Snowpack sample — Snodgrass Mountain, Crested Butte, Colorado (2/4/25, 12:06 PM MST)
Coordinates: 38.923, -106.968
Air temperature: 35 °F
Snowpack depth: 80 cm
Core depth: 50 cm
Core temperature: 30.2 °F
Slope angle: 14°, slope face: 78°
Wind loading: low
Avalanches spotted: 0
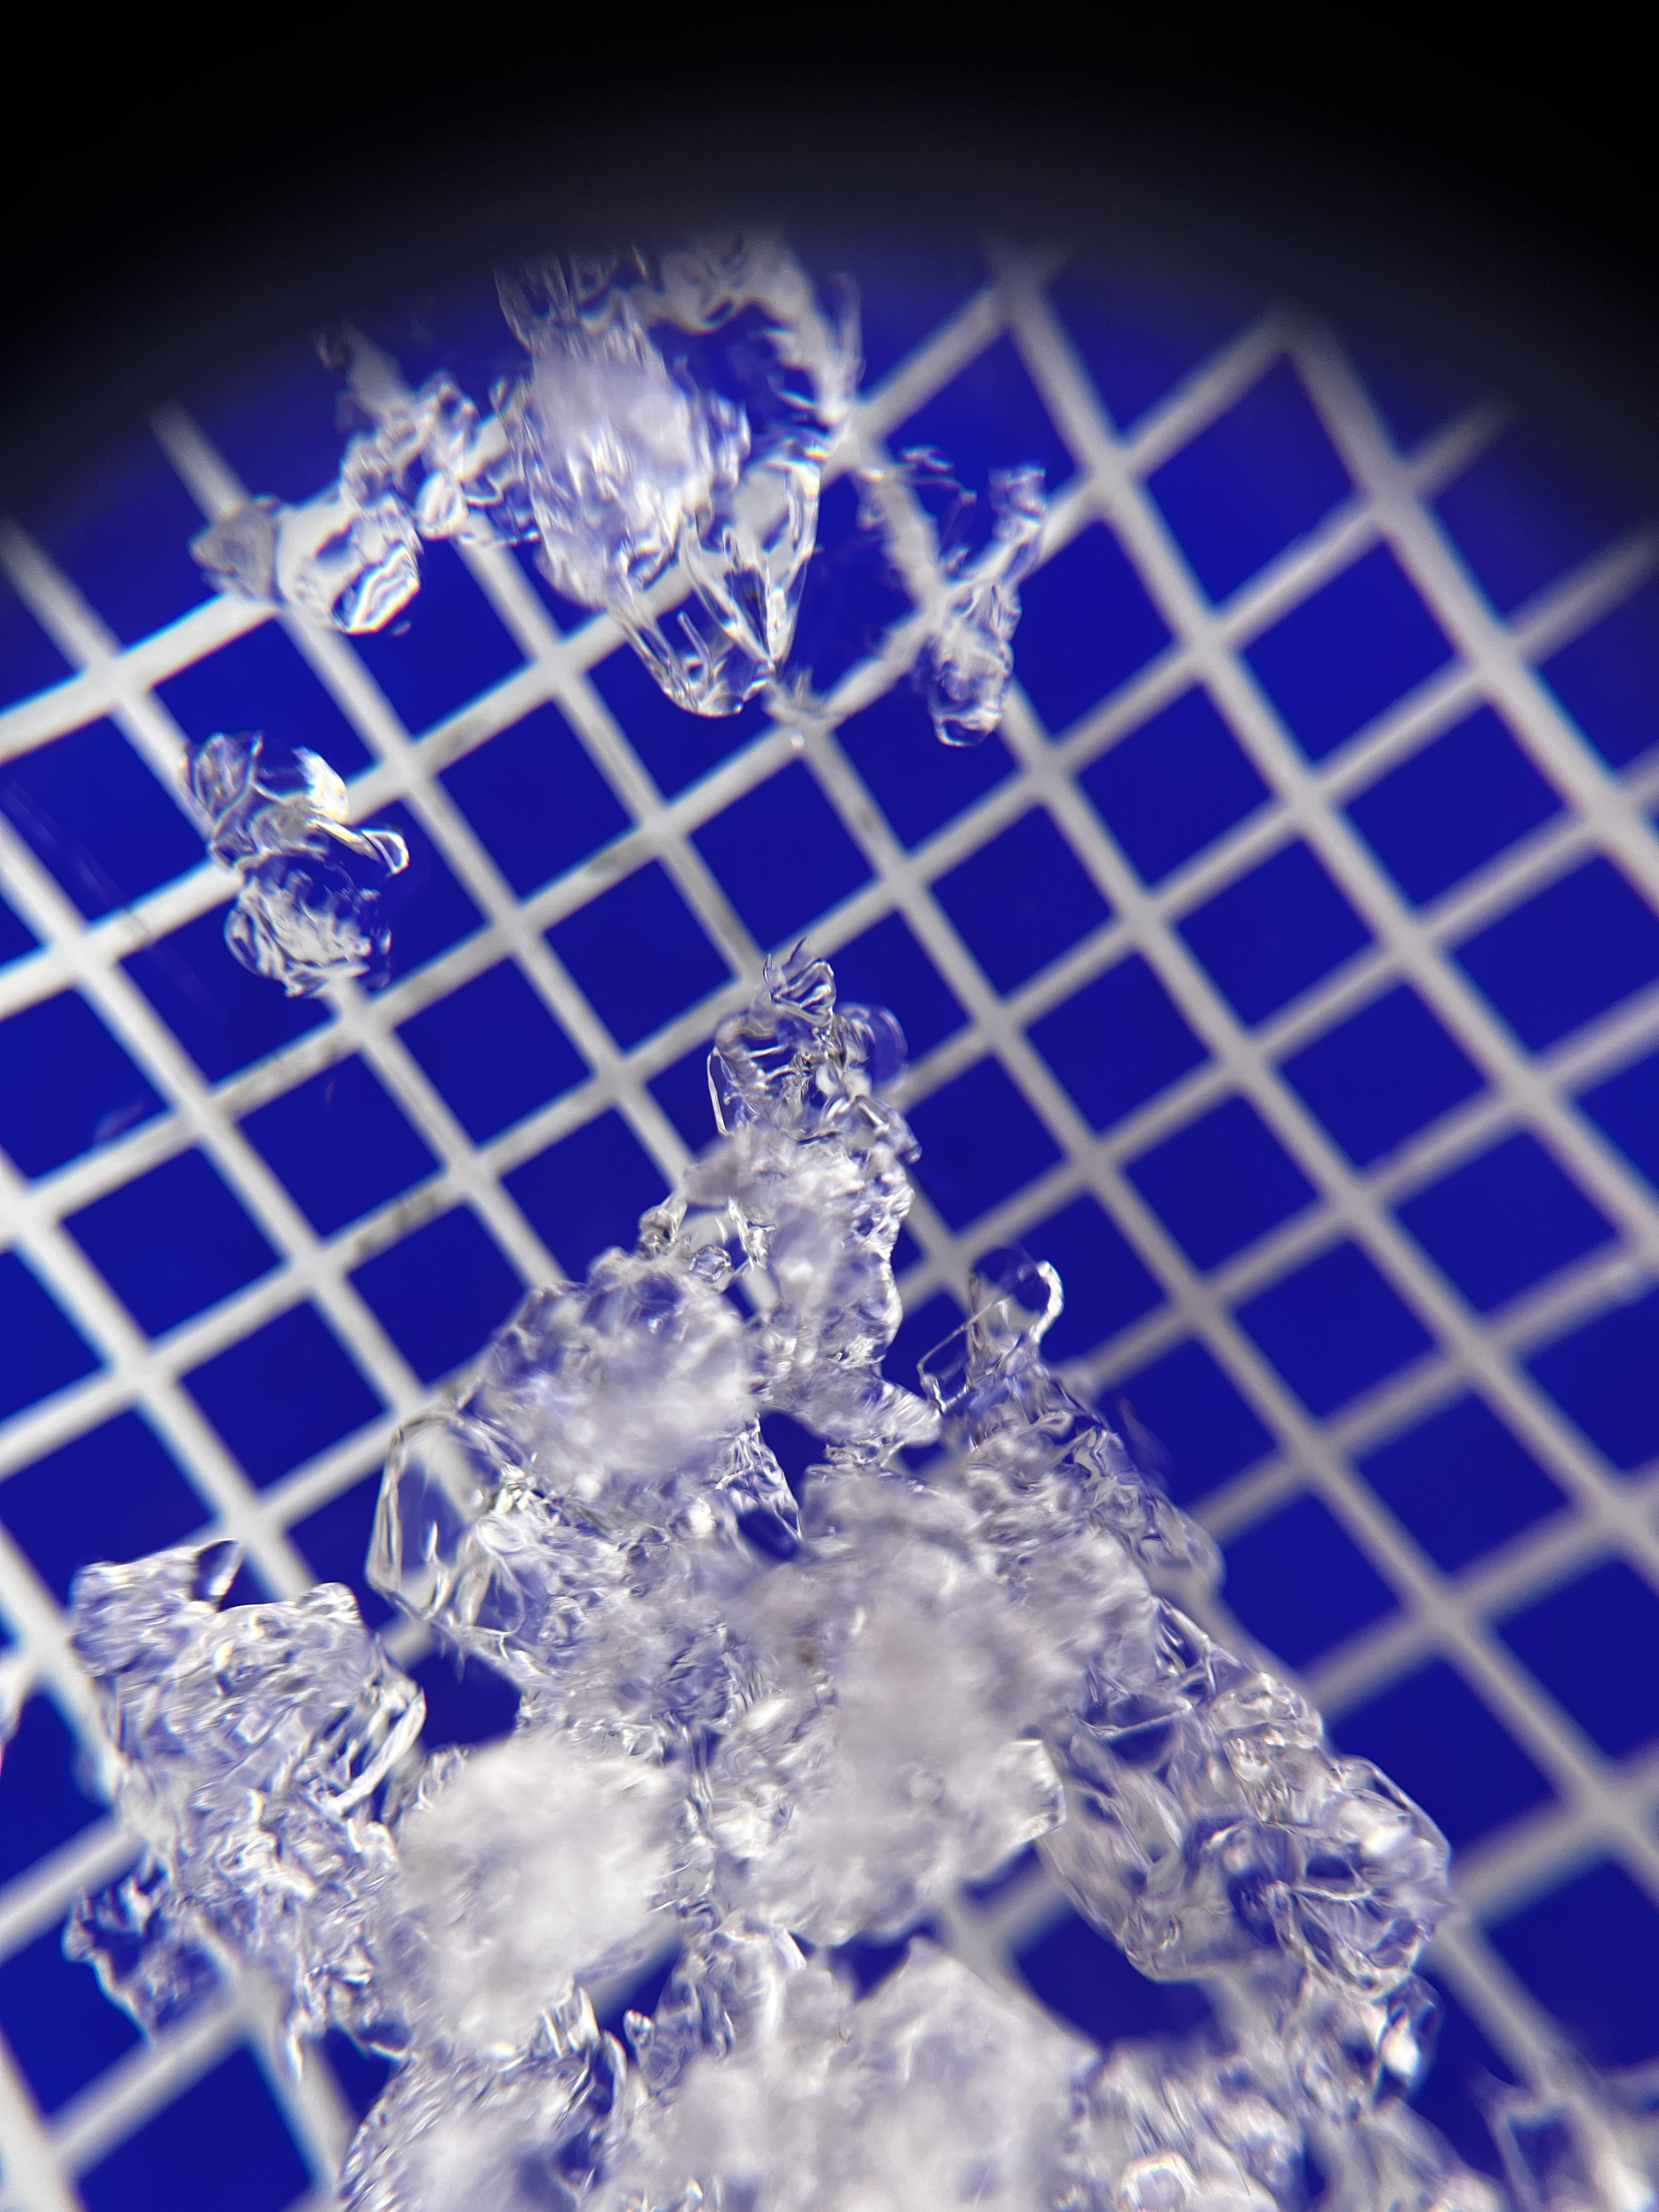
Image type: magnified_profile
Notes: No avalanches nearby, unusually warm weather for the last month reported by residents, Collected 25 yards from treeline